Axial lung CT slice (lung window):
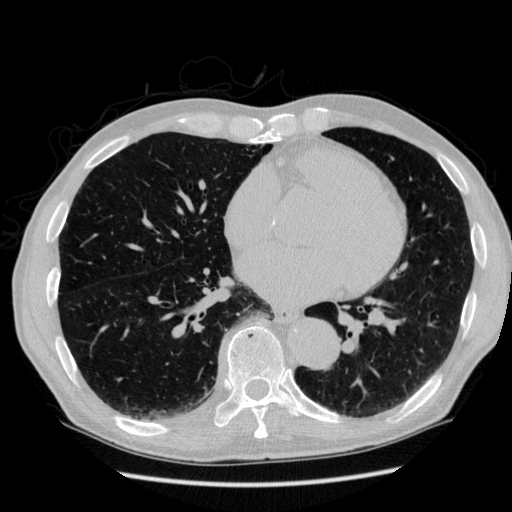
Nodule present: no